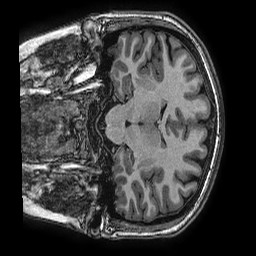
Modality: T1w
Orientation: coronal
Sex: female
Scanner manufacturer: ge
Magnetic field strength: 3 T
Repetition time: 0.0077 s
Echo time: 0.003436 s